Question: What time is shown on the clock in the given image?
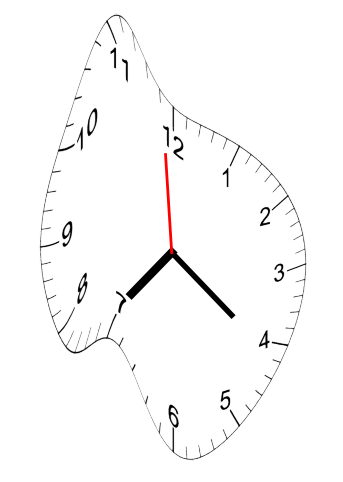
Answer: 07:20:59